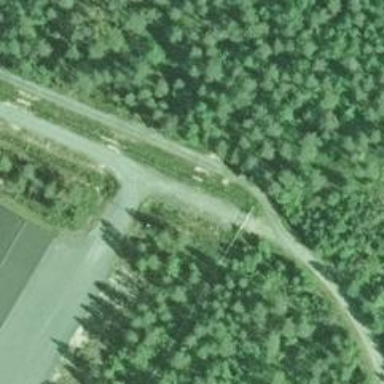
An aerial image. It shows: Path leading to bridge.